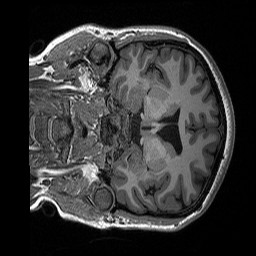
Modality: T1w
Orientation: coronal
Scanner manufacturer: siemens
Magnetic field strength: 3 T
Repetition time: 2.3 s
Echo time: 0.00298 s